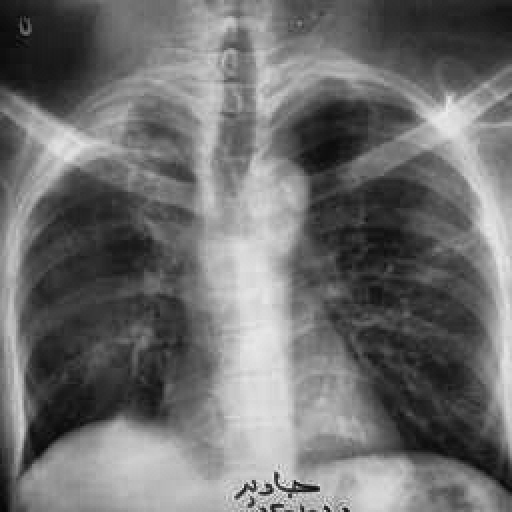
Finding: TUBERCULOSIS